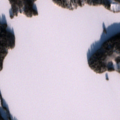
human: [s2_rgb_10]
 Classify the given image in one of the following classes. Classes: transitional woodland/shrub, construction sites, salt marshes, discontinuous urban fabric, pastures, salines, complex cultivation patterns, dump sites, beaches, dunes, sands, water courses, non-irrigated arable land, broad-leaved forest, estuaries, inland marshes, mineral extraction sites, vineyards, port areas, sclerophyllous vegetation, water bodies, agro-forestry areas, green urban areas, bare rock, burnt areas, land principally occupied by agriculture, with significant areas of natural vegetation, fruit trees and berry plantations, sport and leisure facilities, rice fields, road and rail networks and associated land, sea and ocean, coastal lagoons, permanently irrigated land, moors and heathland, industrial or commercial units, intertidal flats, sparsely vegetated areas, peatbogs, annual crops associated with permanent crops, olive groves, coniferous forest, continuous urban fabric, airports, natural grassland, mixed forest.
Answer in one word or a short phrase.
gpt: coniferous forest, mixed forest, water bodies